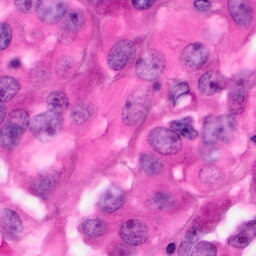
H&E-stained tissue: Pancreatic